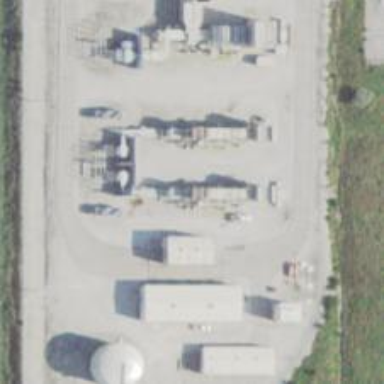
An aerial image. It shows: Gas-powered generator. It is gas turbine type generator.